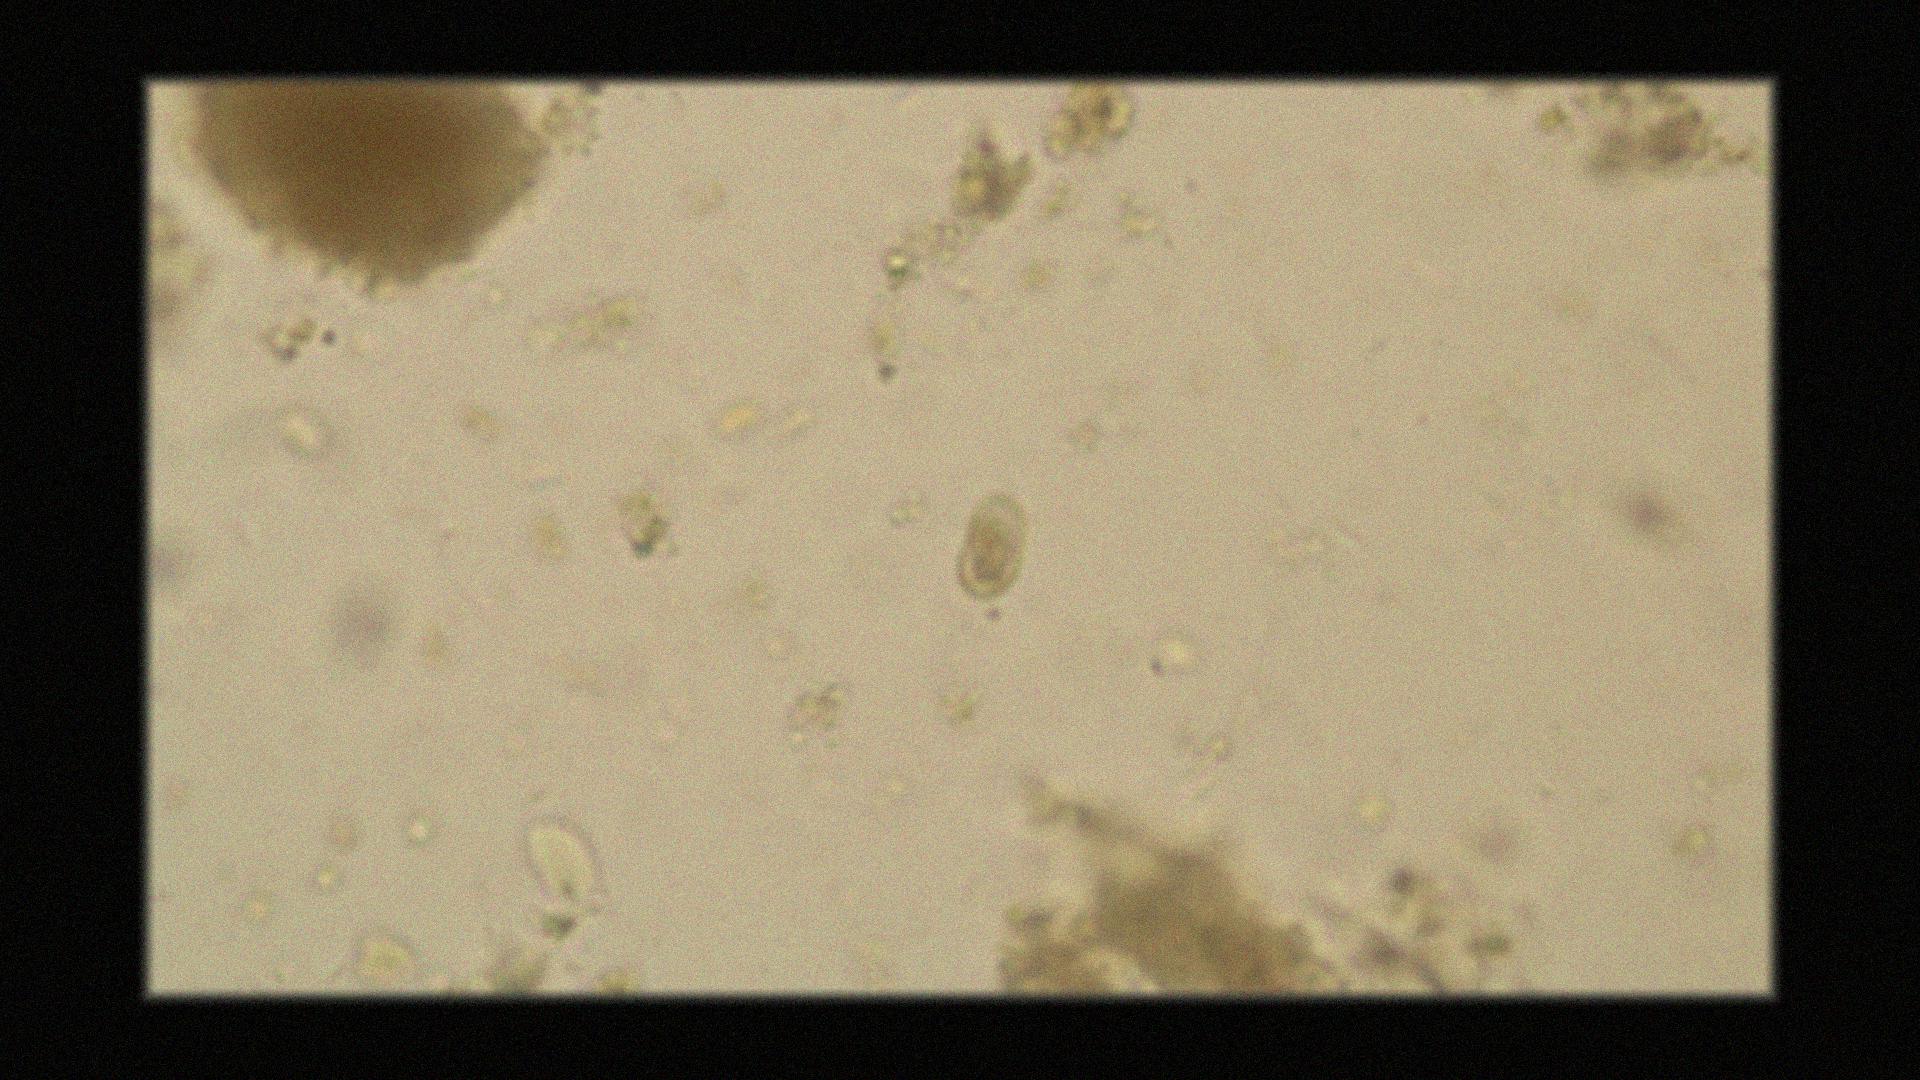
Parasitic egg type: Capillaria philippinensis